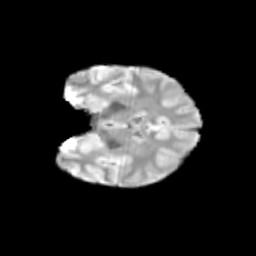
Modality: T2w
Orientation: coronal
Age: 14
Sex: female
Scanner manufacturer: siemens
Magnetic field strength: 3 T
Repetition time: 3.8 s
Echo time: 0.07 s